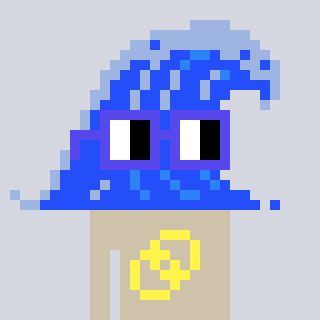
a pixel art character with square blue glasses, a wave-shaped head and a bege-colored body on a cool background